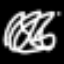
Label: squiggle